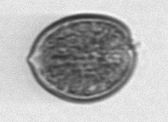
Label: Prorocentrum